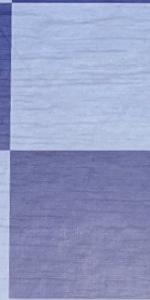
Label: Empty